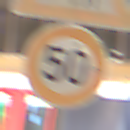
Verkehrszeichen: Geschwindigkeit50
Zusatzzeichen oben: ReiterRechts
Umgebung: Indoor, Urban
Tageszeit: NotSpecified
Wetter: NotSpecified
Licht: Artificial
Jahreszeit: NotSpecified
Kontrast: MediumContrast